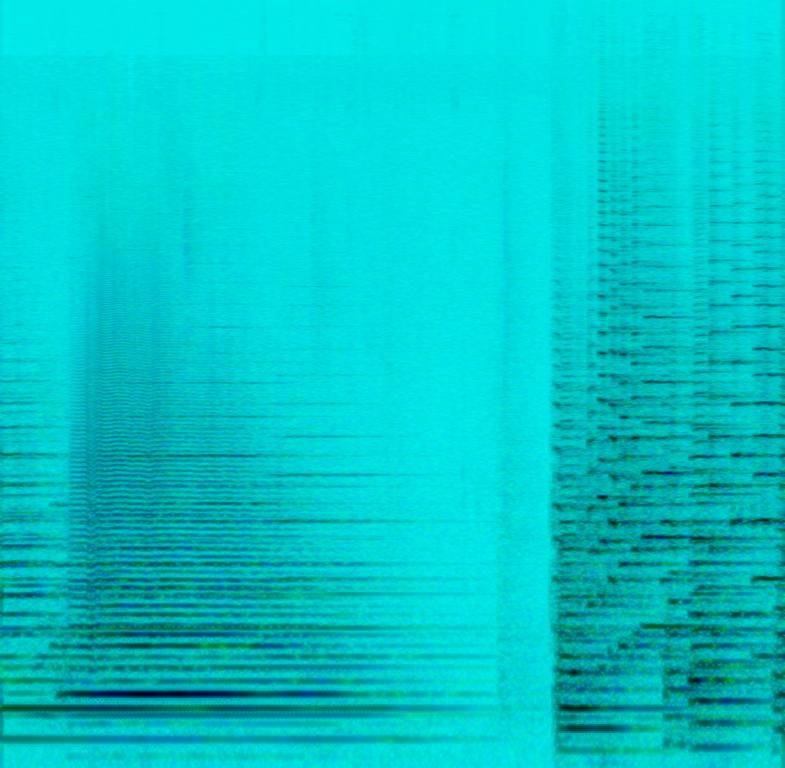
A trombone is ending a melody together with a tuba and other brass instruments before going into the next part that sounds fast paced and uplifting. This song may be playing at a live performance.